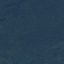
Label: Forest